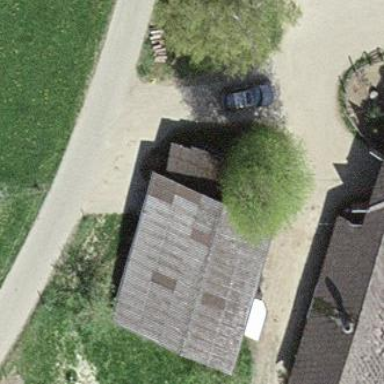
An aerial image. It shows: Shed building.